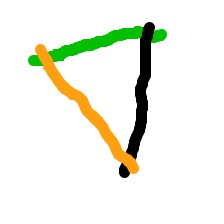
Shape: triangle